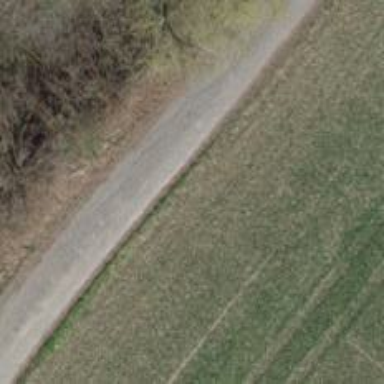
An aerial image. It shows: Asphalt track with grade1 quality.